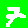
Digit: 7